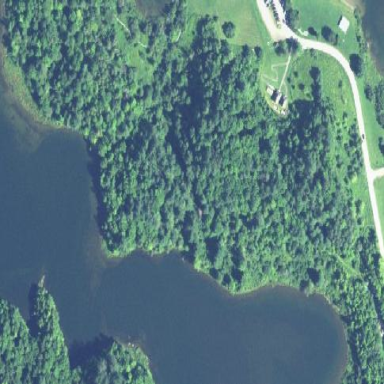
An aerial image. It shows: Recreation area under the title of State Park.